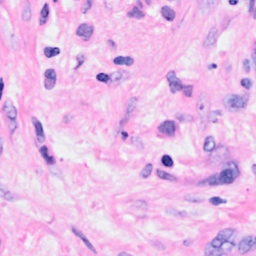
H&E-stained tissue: Breast